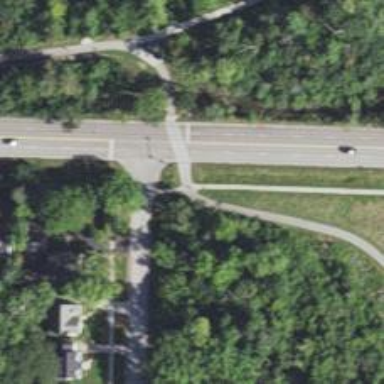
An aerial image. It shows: Stop road.